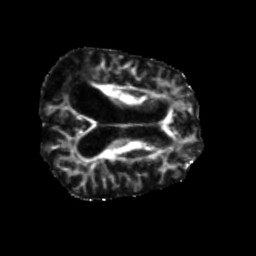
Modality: FA
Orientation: axial
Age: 66
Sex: female
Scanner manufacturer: siemens
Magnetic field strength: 3 T
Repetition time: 5.25 s
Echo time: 0.08 s